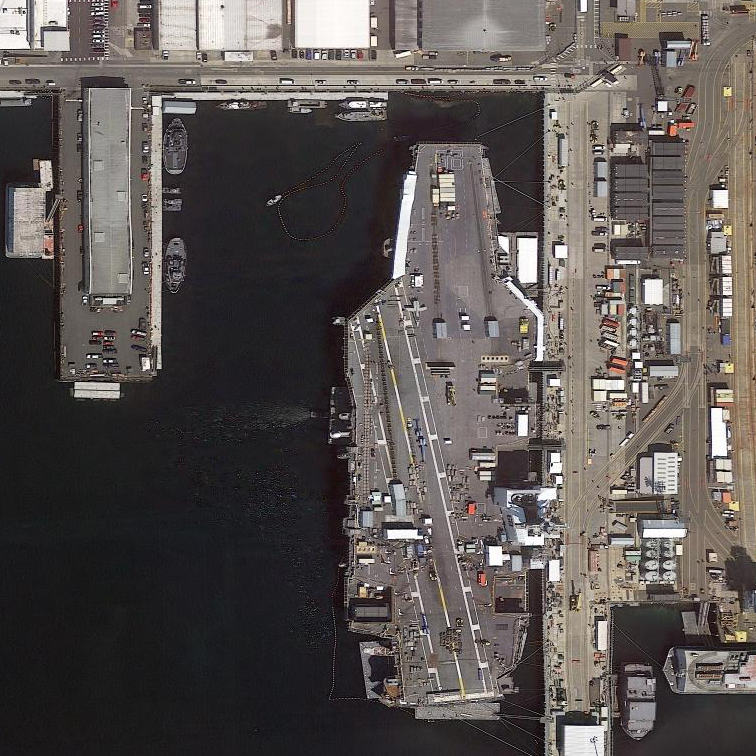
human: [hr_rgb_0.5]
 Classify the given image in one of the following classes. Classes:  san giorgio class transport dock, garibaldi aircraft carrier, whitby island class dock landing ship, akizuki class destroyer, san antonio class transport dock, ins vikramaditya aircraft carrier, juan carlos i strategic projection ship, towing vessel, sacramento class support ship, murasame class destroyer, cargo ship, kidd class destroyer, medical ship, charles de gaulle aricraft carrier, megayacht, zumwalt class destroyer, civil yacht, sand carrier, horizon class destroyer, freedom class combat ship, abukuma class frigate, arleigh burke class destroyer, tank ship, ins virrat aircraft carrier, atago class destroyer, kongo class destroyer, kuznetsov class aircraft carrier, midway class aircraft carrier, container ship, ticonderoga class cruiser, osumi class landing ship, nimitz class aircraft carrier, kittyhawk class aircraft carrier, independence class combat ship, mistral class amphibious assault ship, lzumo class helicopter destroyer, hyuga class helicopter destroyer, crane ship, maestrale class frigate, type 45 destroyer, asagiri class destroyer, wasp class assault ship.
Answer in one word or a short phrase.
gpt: Nimitz class aircraft carrier